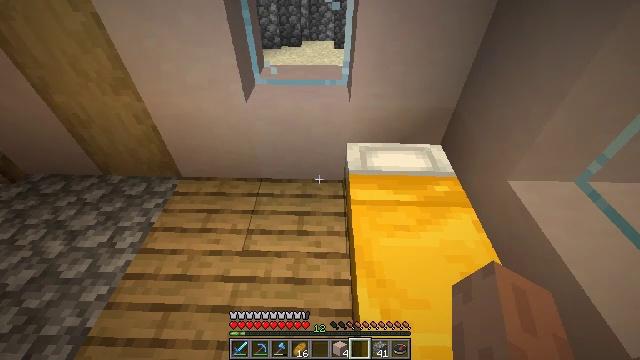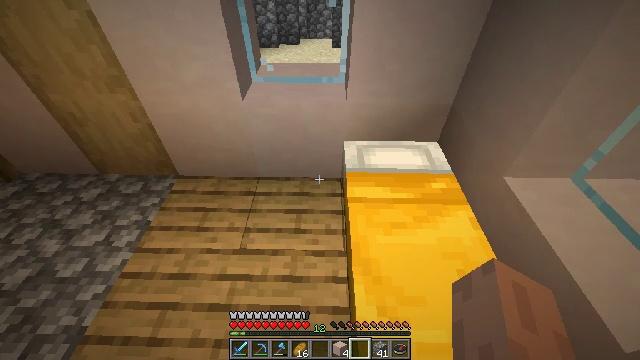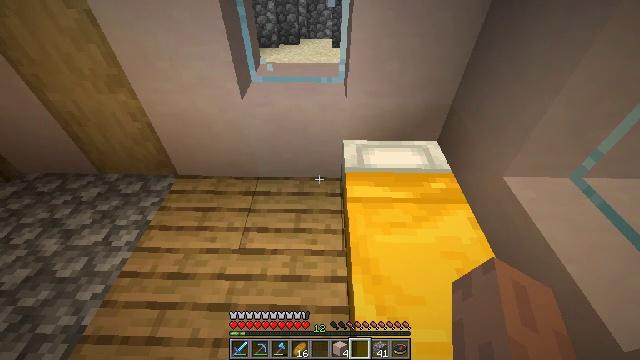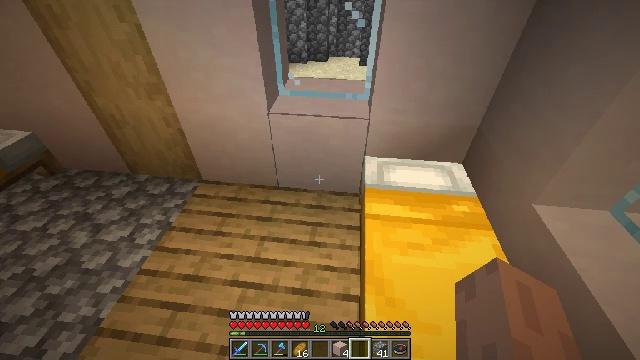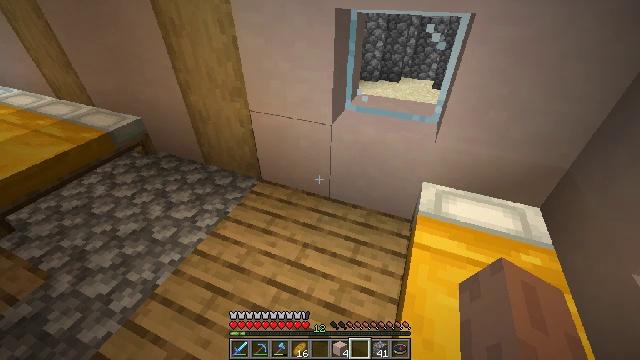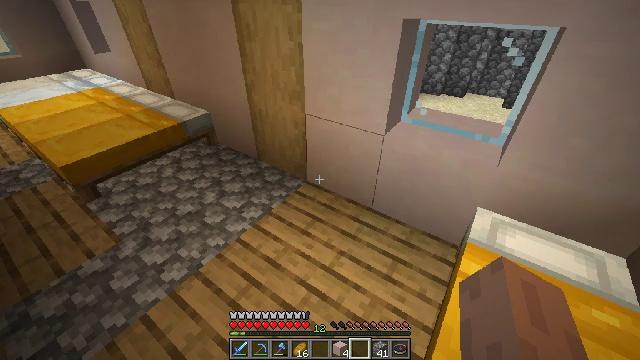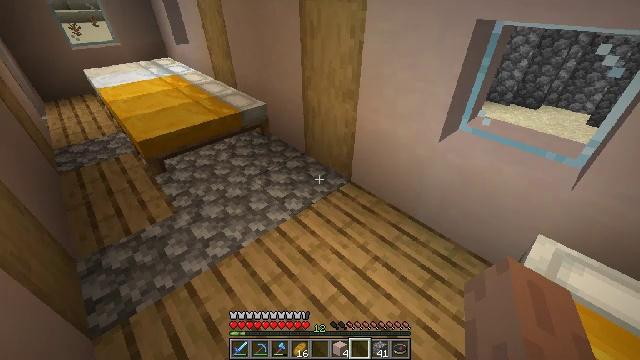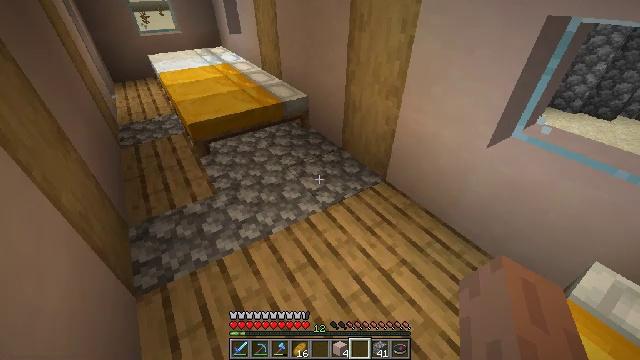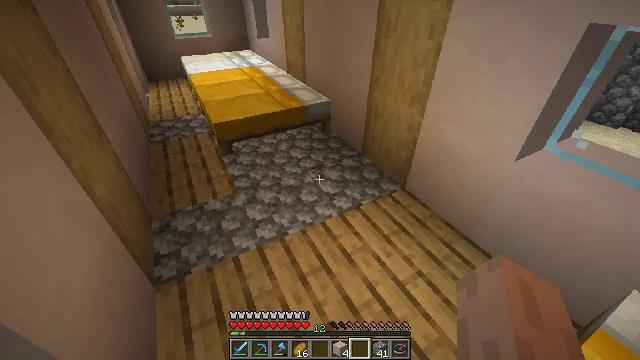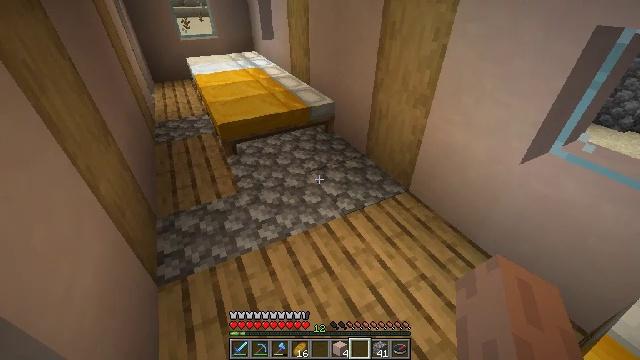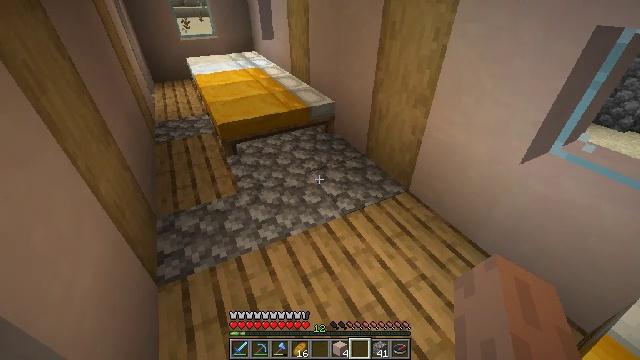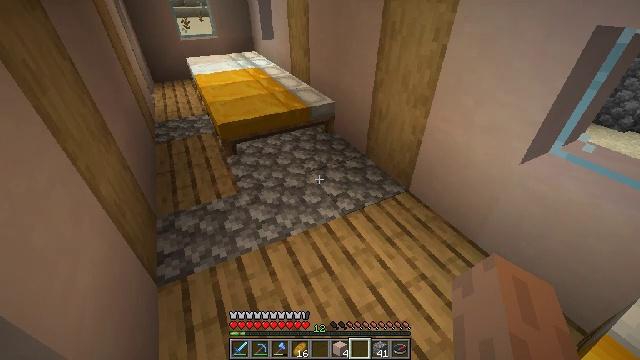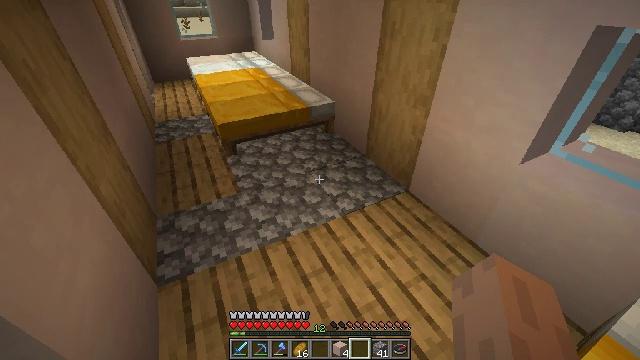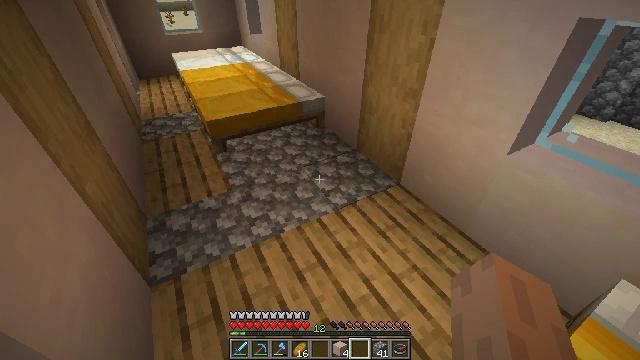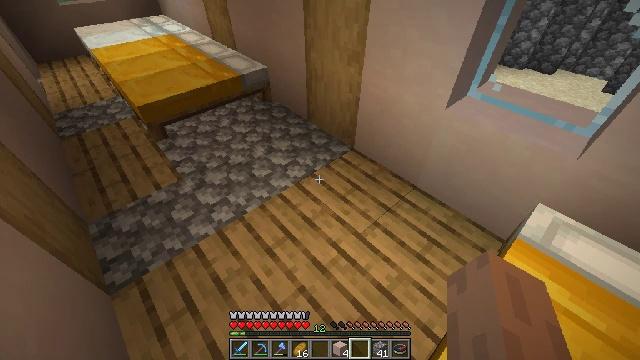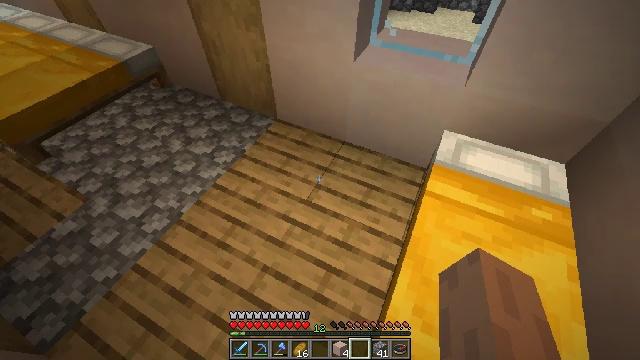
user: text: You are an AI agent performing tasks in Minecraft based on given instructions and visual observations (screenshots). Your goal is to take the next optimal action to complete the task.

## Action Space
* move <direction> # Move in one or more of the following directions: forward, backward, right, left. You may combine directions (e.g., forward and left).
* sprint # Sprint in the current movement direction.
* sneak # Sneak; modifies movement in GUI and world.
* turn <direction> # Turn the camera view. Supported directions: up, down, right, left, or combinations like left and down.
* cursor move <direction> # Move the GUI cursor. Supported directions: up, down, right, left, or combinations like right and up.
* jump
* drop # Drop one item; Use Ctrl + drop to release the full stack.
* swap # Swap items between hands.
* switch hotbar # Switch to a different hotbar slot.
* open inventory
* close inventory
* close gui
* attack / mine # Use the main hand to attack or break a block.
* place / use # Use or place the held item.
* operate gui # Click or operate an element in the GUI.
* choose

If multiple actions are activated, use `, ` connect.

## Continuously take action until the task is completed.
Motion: motion action
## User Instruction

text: Break the yellow bed.
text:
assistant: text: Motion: no_op
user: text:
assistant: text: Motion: no_op
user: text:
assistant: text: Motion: turn left and up
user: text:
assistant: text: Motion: turn left and up
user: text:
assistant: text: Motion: turn left and up
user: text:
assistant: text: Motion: turn left
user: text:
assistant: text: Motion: turn left and down
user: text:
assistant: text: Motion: turn left
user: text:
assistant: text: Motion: no_op
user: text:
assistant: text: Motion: no_op
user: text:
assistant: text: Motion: no_op
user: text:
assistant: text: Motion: no_op
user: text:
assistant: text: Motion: turn right and down
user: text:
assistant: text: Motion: turn right and down
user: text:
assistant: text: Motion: turn right and down
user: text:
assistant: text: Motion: turn right and down
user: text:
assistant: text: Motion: turn right and down
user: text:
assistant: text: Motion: turn right
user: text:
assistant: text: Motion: turn right, switch to hotbar 3
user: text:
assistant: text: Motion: switch to hotbar 3
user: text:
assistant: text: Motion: switch to hotbar 3
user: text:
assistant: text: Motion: no_op
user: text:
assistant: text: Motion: attack / mine
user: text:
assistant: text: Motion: attack / mine
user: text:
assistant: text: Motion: attack / mine
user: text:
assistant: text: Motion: attack / mine
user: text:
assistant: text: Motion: attack / mine
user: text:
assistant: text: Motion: attack / mine
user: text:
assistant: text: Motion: attack / mine
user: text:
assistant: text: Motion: attack / mine